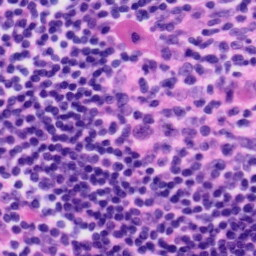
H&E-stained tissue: Tonsil